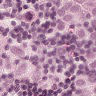
Metastatic tissue present: yes